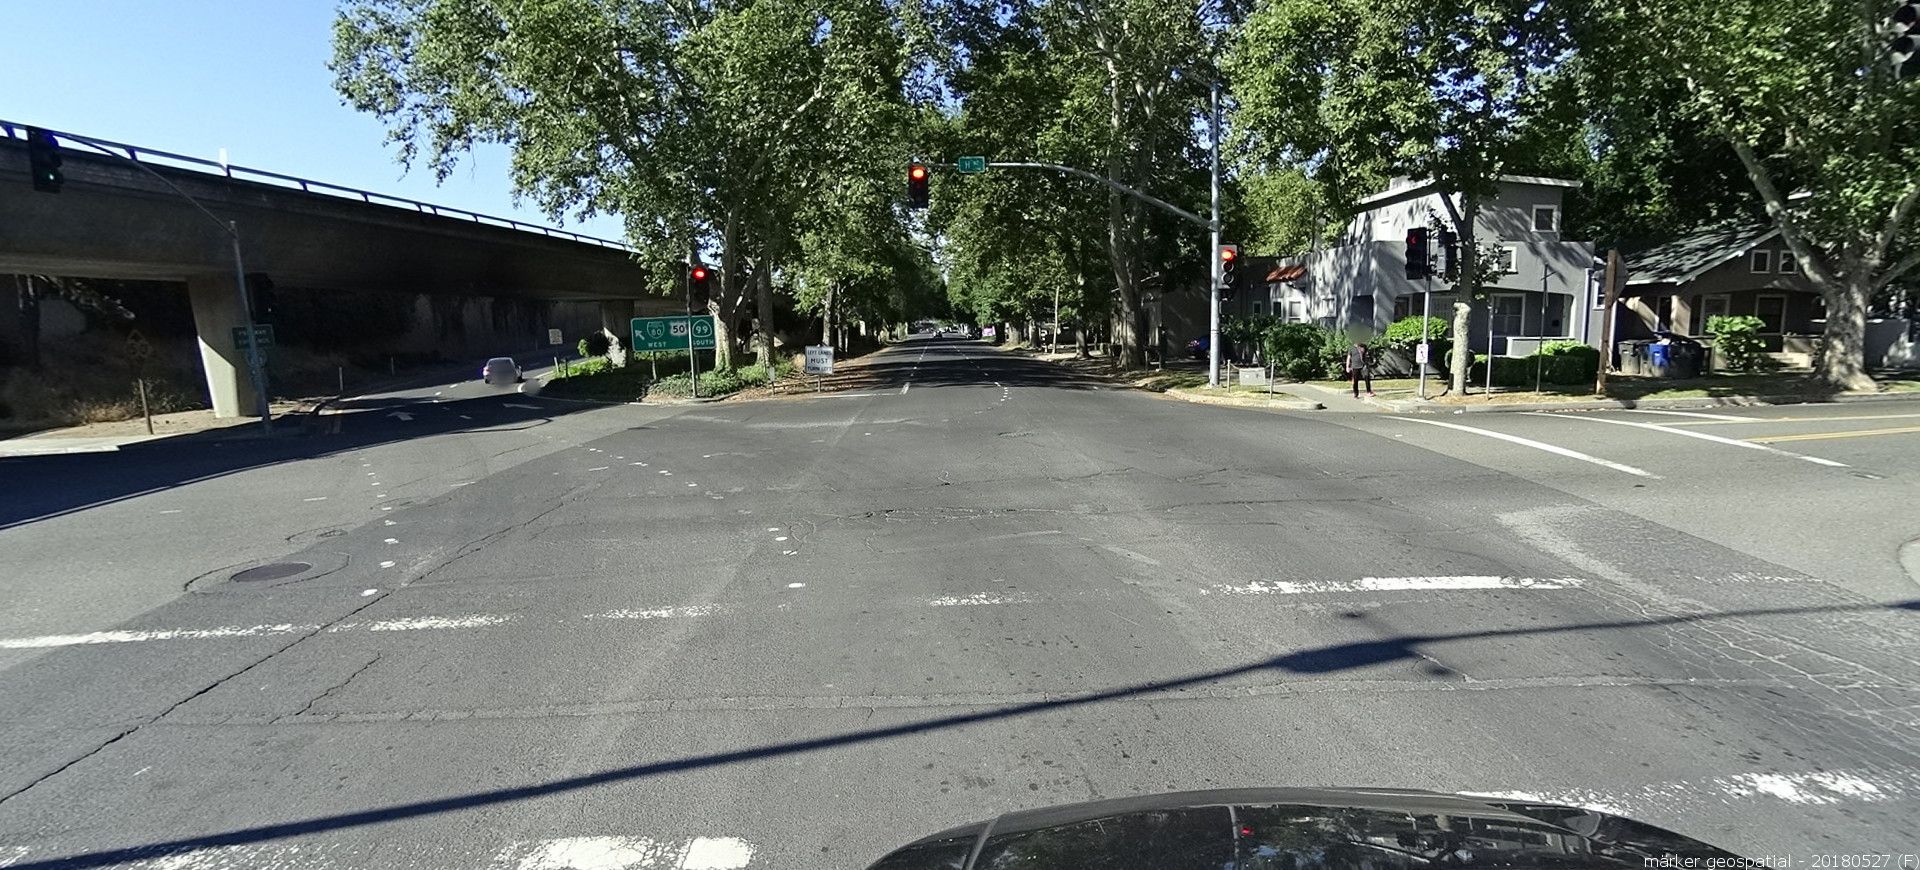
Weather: clear
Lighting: day
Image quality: good
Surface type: driving surface
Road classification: secondary
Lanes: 4
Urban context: urban centre
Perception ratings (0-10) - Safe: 6.55, Lively: 5.91, Beautiful: 6.6, Boring: 2.68, Depressing: 3.13, Wealthy: 3.11